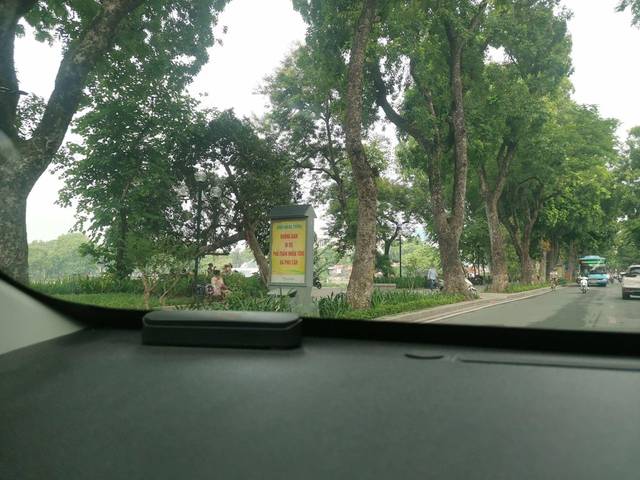
Region: Vietnam
Coordinates: 21.019, 105.847